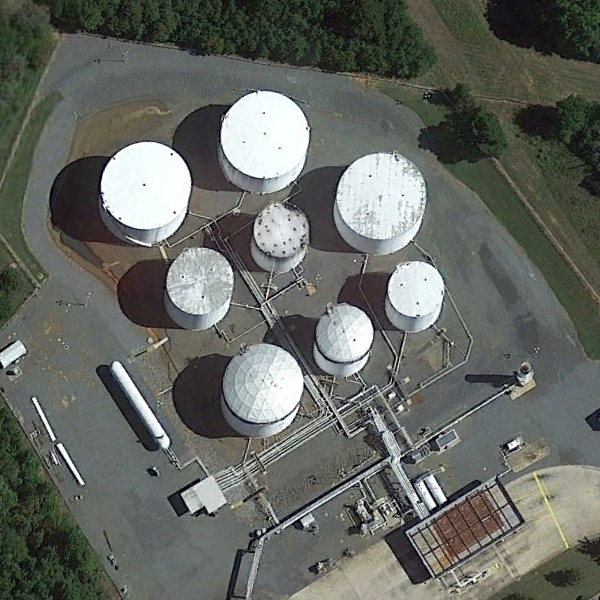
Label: StorageTanks